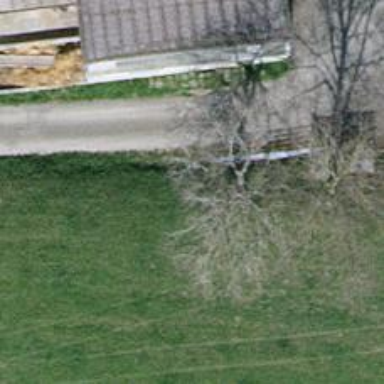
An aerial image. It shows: Farm.